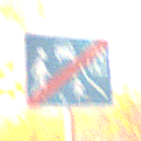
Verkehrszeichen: EndeVerkehrsberuhigterBereich
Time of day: SunriseSunset
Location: Roofed (Suburban)
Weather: Clear
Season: NotSpecified
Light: Natural